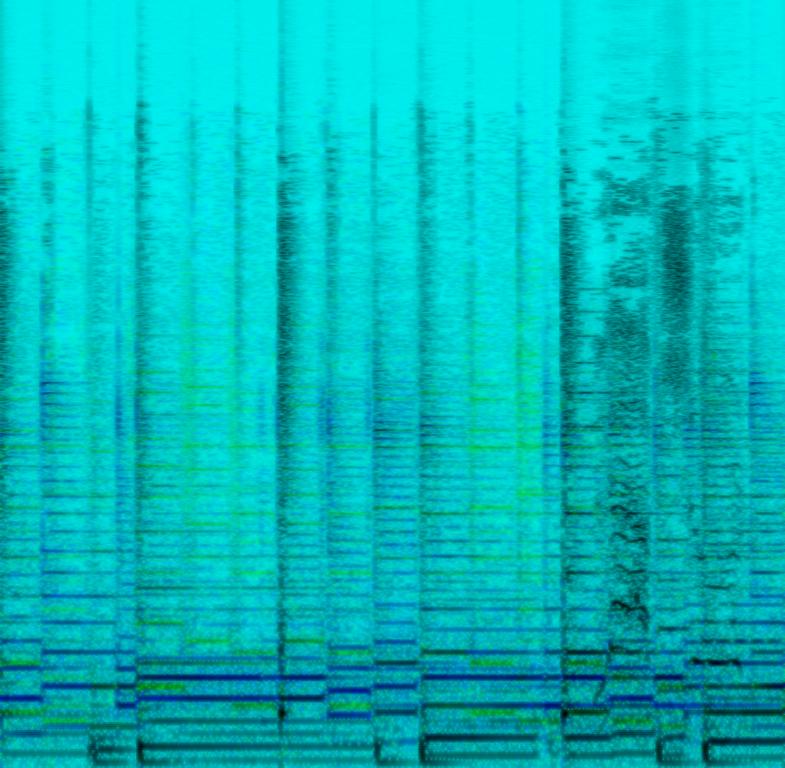
The low quality recording features a rock song that consists of throaty male vocal singing over widely spread arpeggiated electric guitar melody, smooth bass guitar, punchy snare, shimmering hi hats and soft kick hits. It sounds thin, distorted and messy, since the frequencies are clashing.